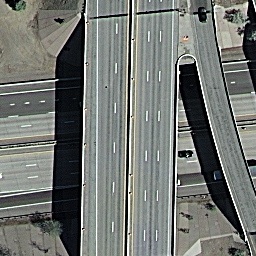
Label: overpass